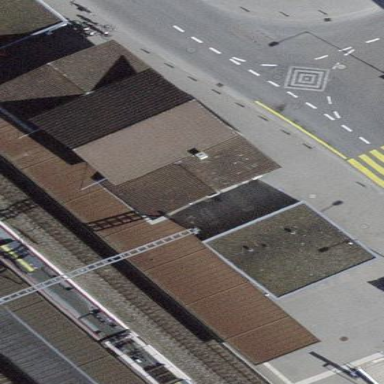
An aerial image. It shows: Train station building.